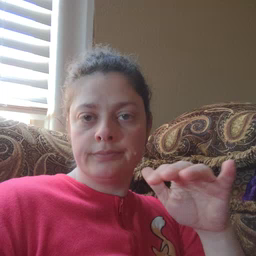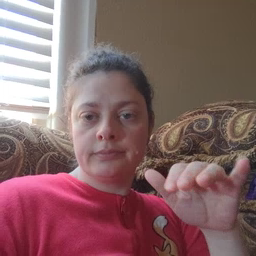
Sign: if